Aerial crown-view tile of a tropical tree (Barro Colorado Island, Panama), acquired 20241216:
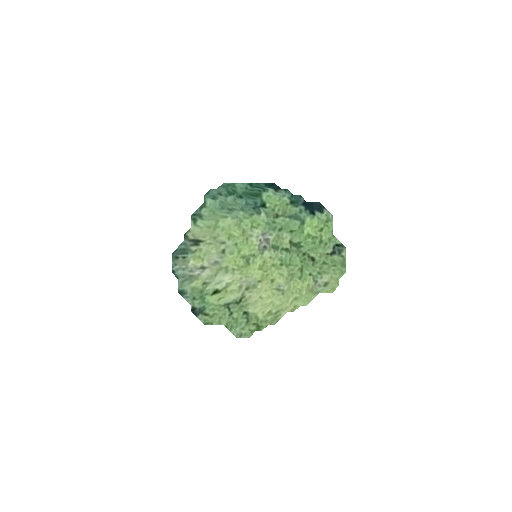
Species: Alseis blackiana
GBIF accepted scientific name: Alseis blackiana
Crown area: 27.564 m²